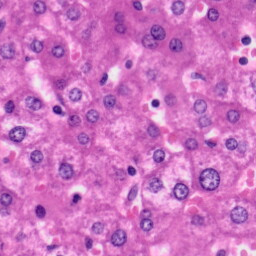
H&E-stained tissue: Liver